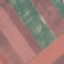
Label: AnnualCrop